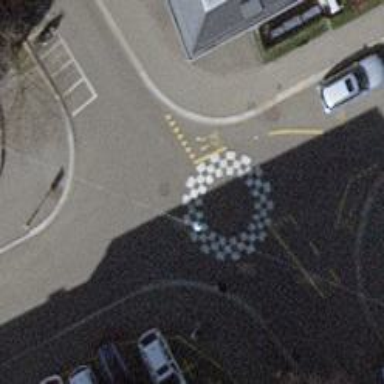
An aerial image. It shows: Rosette traffic calming feature.